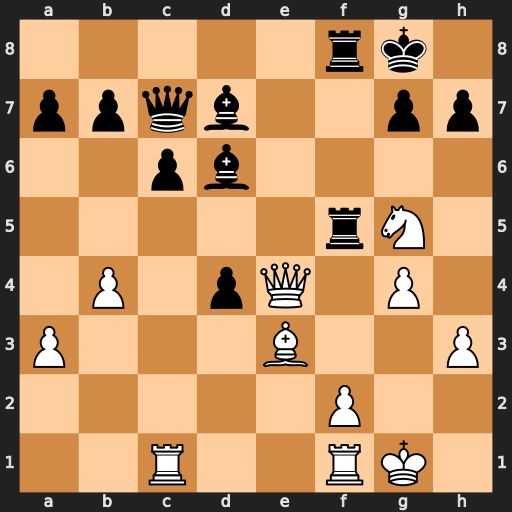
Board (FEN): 5rk1/ppqb2pp/2pb4/5rN1/1P1pQ1P1/P3B2P/5P2/2R2RK1
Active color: w
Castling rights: -
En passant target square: -
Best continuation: gxf5 Bxf5 Qxd4